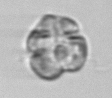
Label: Karenia